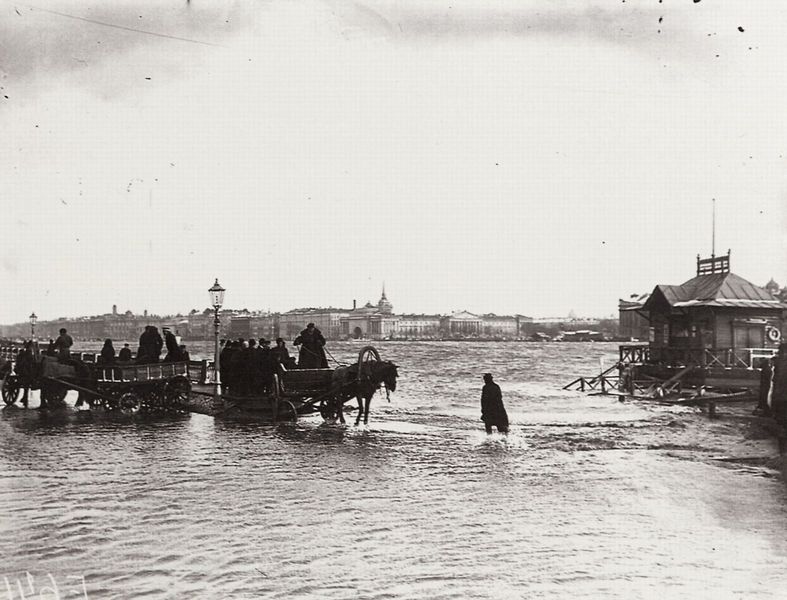
Titel: Hochwasser der Neva, vom Universitätskai aus gesehen. St. Petersburg
Künstler: Russischer Photograph
Schlagwörter: himmel, wasser, wolken, fluss, menschen, stadt, ufer, laterne, schwarz, dach, häuser, hochwasser, karren, pferd, pferde, turm, wellen, kutsche, wagen, wagenrad, foto, fotografie, waten, photo, bootshaus, siedlung, pavillon, überschwemmung, leiterwagen, pferdewagen, blitzableiter, photograpie, rettungsring